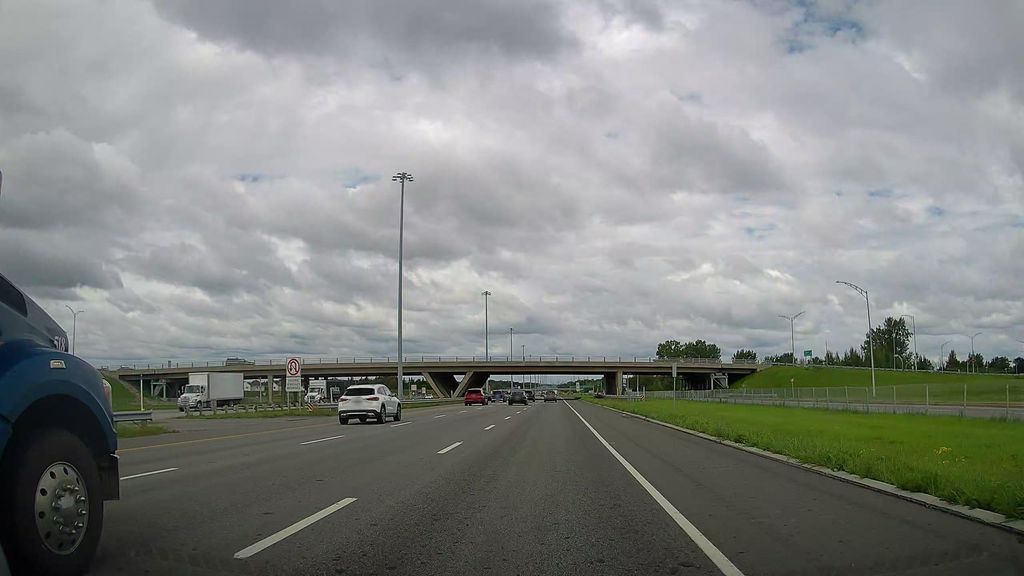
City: montreal